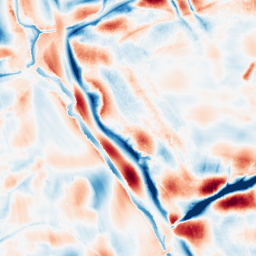
Category: wavelet
Decomposition family: wavelet_biorthogonal
Decomposition parameters: wavelet: bior3.5
level: 5
Upsampling method: quintic
Upsampling parameters: scale: 2
Upsampling scale: 2